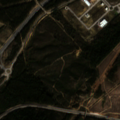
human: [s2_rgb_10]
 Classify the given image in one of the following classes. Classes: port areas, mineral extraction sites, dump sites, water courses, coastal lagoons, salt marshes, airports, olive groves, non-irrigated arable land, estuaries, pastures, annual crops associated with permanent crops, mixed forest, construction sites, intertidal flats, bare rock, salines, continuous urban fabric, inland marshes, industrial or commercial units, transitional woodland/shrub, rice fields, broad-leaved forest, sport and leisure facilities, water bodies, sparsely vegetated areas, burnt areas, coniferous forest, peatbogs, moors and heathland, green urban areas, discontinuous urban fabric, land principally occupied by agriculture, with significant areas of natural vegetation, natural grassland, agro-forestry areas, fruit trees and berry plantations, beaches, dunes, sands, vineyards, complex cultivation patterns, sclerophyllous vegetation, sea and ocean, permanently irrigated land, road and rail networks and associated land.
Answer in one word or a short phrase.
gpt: construction sites, olive groves, broad-leaved forest, mixed forest, natural grassland, transitional woodland/shrub